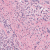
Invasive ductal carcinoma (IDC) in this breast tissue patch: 1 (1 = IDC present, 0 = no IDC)